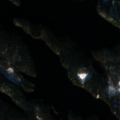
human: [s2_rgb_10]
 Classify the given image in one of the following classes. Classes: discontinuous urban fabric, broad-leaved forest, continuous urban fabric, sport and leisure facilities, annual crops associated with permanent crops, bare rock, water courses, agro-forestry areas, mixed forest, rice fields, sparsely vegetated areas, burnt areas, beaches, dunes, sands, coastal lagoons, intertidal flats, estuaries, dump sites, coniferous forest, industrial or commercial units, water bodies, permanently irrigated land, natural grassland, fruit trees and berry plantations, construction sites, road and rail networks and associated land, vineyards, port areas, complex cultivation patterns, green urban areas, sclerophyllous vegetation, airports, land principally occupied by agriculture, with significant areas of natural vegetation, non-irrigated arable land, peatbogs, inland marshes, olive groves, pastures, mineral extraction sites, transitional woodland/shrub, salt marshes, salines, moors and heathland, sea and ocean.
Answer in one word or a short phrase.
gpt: coniferous forest, mixed forest, water bodies